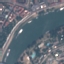
Land use / land cover class: River